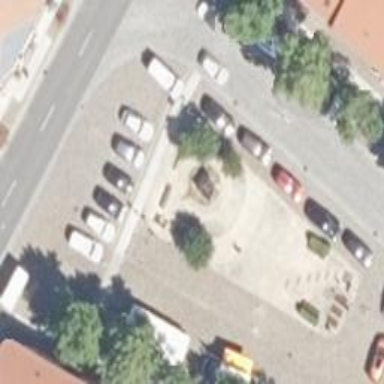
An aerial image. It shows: Historic memorial.